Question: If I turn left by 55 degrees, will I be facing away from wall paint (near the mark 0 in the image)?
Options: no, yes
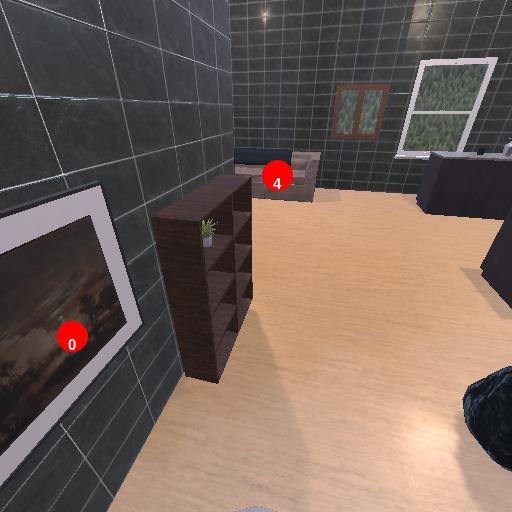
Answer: no